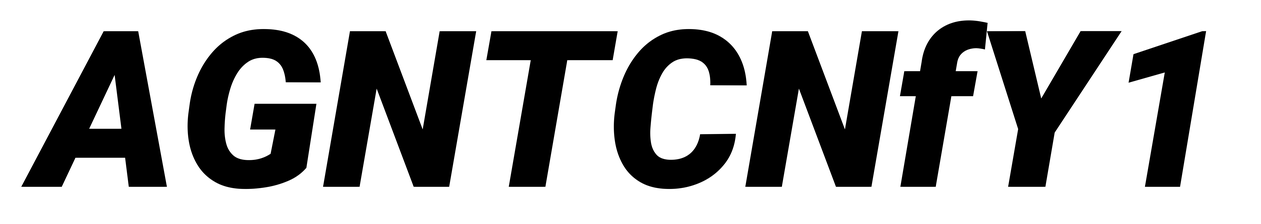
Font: Roboto-Italic_Black_Italic